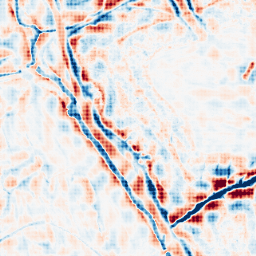
Category: wavelet
Decomposition family: wavelet_biorthogonal
Decomposition parameters: wavelet: bior3.5
level: 4
Upsampling method: sinc_hamming
Upsampling parameters: scale: 4
kernel_size: 4
Upsampling scale: 4